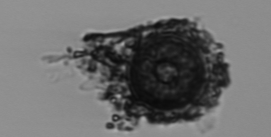
Label: Thalassiosira_TAG_external_detritus